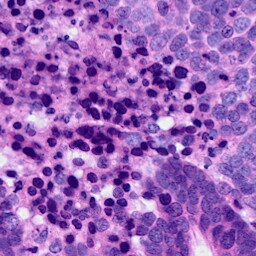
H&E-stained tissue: Ovarian